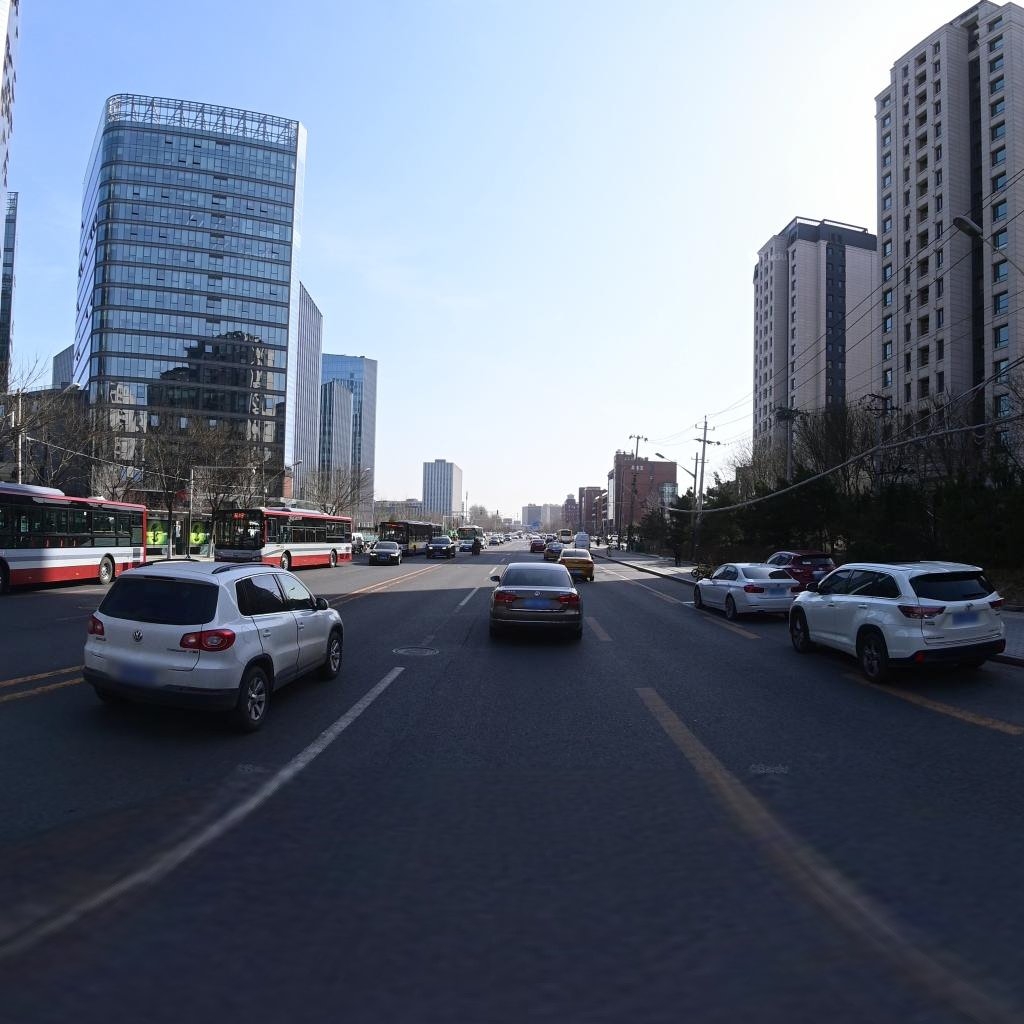
Region: Chaoyang
Road damage annotations: manhole cover, longitudinal crack